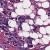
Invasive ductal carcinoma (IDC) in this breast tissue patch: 1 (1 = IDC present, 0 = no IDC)